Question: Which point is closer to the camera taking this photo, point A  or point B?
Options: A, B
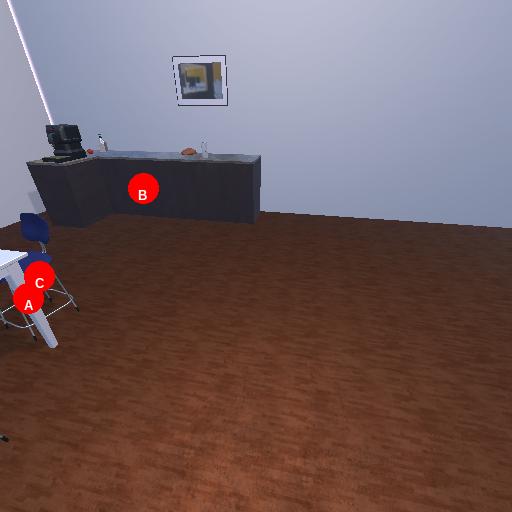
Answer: A